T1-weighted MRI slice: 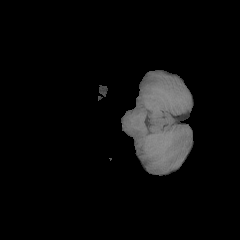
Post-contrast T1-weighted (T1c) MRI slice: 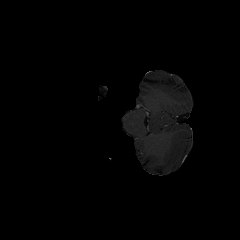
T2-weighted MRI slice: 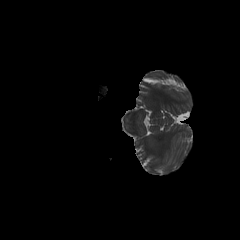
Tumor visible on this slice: no